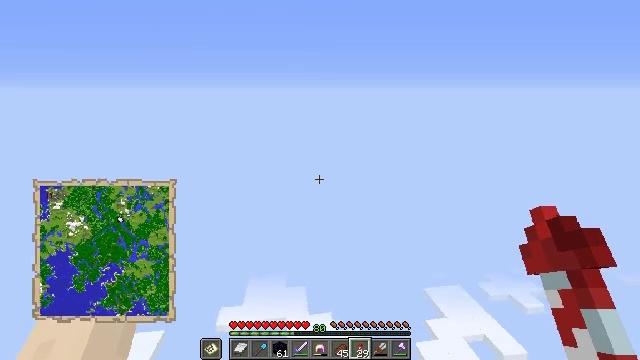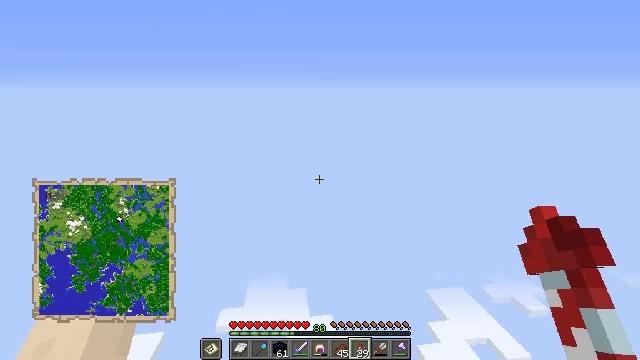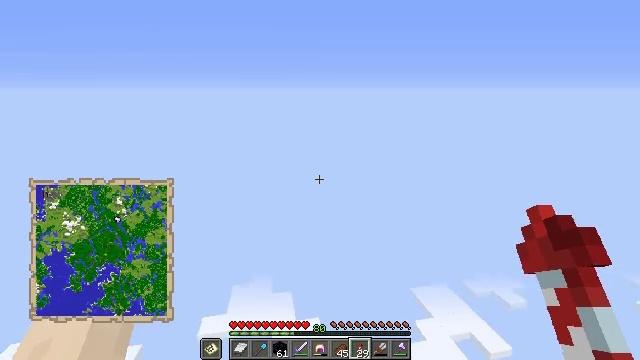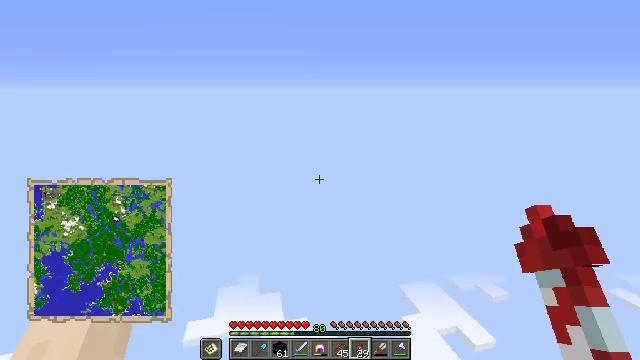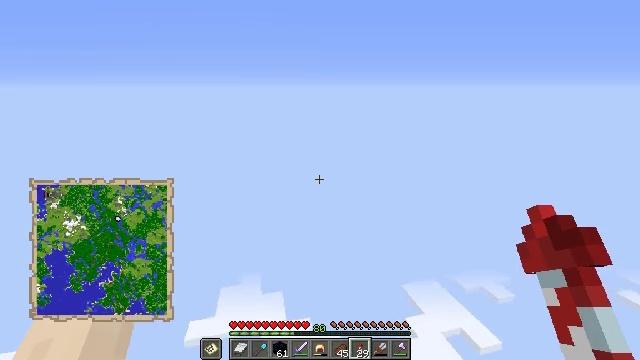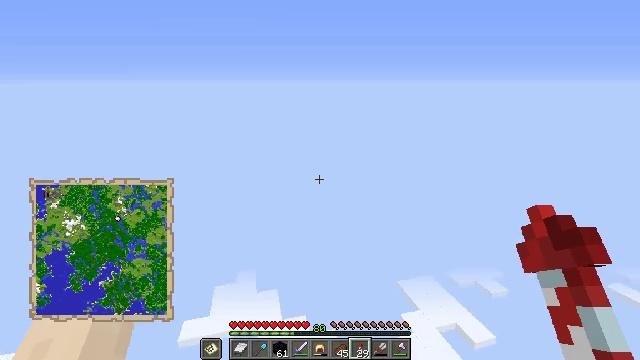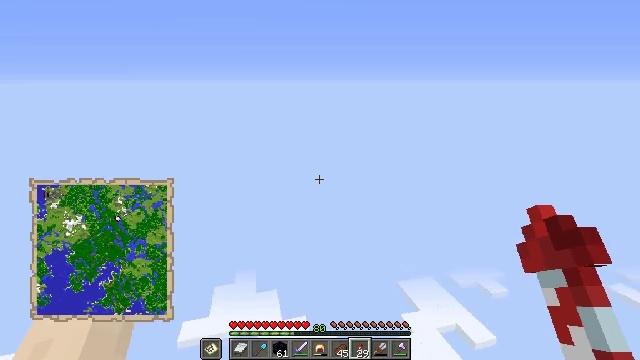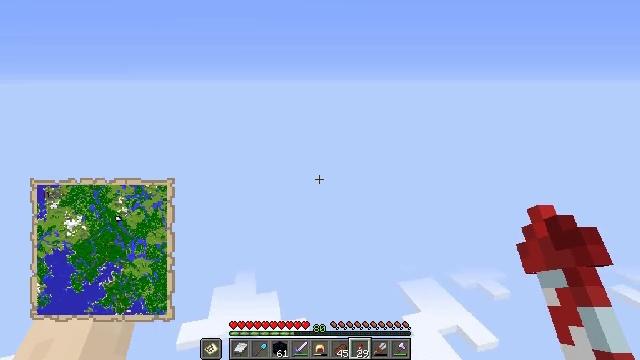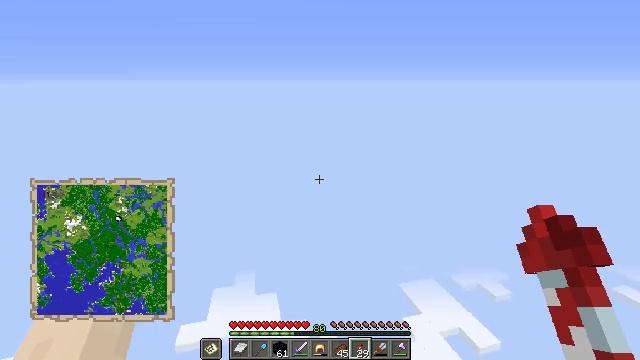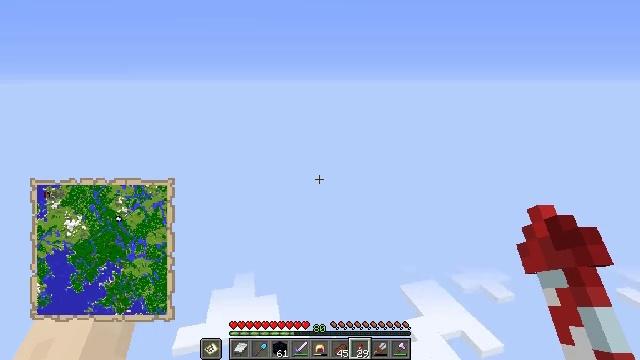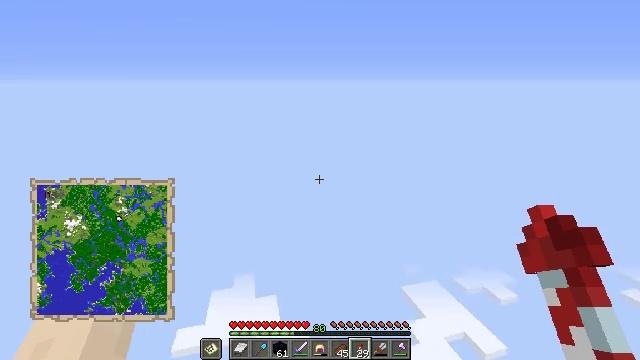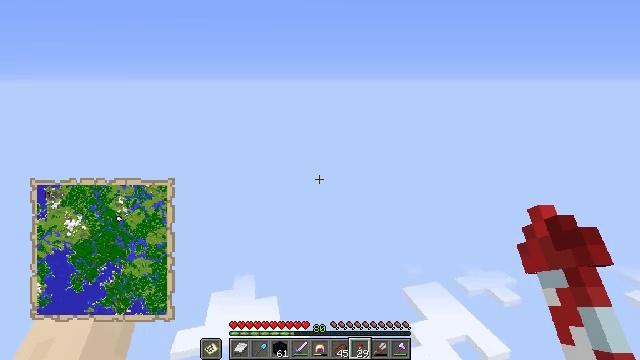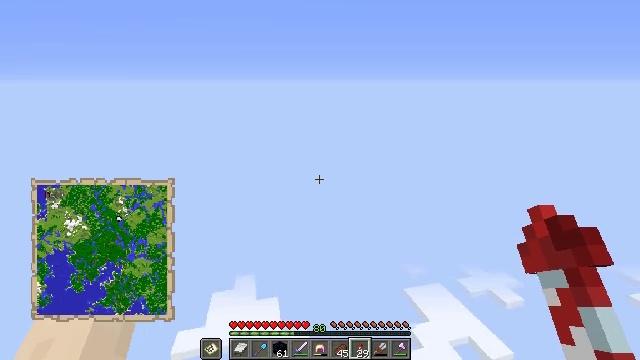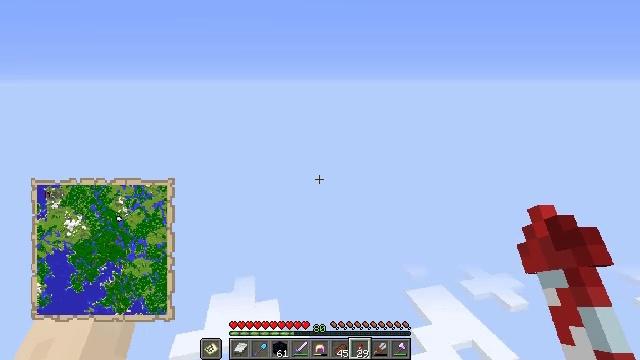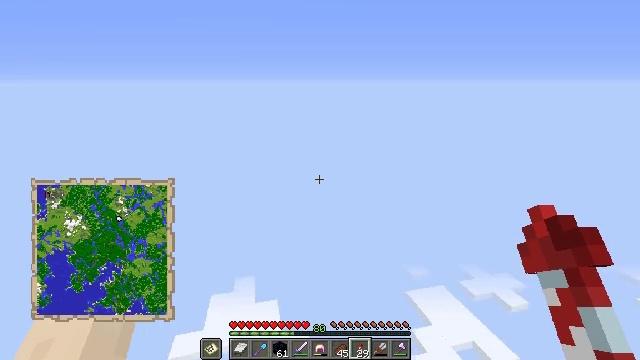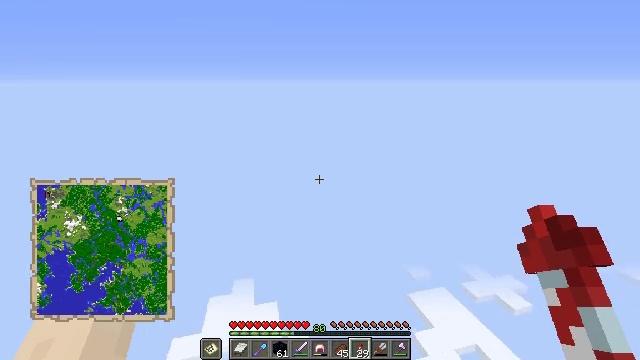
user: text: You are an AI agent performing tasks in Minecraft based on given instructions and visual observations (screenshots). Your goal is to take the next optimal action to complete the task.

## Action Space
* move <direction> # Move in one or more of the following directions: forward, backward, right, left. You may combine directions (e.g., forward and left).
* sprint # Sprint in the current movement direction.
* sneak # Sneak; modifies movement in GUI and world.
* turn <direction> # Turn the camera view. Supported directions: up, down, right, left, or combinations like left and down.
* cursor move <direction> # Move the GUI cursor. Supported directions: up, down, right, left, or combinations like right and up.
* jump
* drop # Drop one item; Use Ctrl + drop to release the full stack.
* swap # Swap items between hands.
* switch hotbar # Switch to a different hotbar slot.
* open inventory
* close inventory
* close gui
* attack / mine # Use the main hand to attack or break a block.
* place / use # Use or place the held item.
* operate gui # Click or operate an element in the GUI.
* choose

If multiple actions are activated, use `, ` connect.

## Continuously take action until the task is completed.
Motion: motion action
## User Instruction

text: Gather the bell for your inventory.
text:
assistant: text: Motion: no_op
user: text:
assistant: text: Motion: turn right
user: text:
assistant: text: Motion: turn right
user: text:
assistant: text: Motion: no_op
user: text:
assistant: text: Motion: turn right
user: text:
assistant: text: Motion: no_op
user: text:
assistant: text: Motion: no_op
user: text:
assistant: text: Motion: no_op
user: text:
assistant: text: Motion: no_op
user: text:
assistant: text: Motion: no_op
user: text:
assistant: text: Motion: no_op
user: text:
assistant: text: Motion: no_op
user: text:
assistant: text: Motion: no_op
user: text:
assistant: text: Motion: no_op
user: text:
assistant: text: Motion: no_op
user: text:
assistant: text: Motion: no_op
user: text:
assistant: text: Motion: turn up
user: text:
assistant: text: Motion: turn left and up
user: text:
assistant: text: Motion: no_op
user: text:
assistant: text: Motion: turn right
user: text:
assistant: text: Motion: no_op
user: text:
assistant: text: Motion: turn left and down
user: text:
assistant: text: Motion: turn right and down
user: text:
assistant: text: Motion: no_op
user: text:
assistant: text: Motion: no_op
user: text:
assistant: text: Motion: no_op
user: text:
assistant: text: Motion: no_op
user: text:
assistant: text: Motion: no_op
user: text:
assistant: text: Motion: no_op
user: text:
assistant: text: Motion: no_op